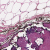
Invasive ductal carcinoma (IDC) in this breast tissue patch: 0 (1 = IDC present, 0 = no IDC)